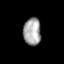
Tissue: prostate
Cell type: Fibroblasts
Senescence score: 0.6934
Nuclear area (px): 481
Mean DAPI intensity: 162.657